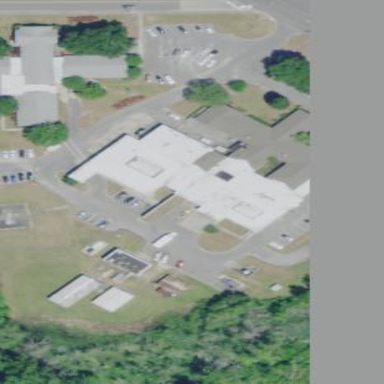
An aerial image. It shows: Healthcare facility identified as hospital.